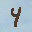
Label: 4